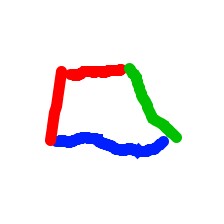
Shape: trapezoid